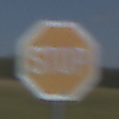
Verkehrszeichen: Stop
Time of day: Midday
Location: Outdoor (Nature)
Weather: Clear
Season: NotSpecified
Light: Natural